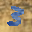
Label: 3